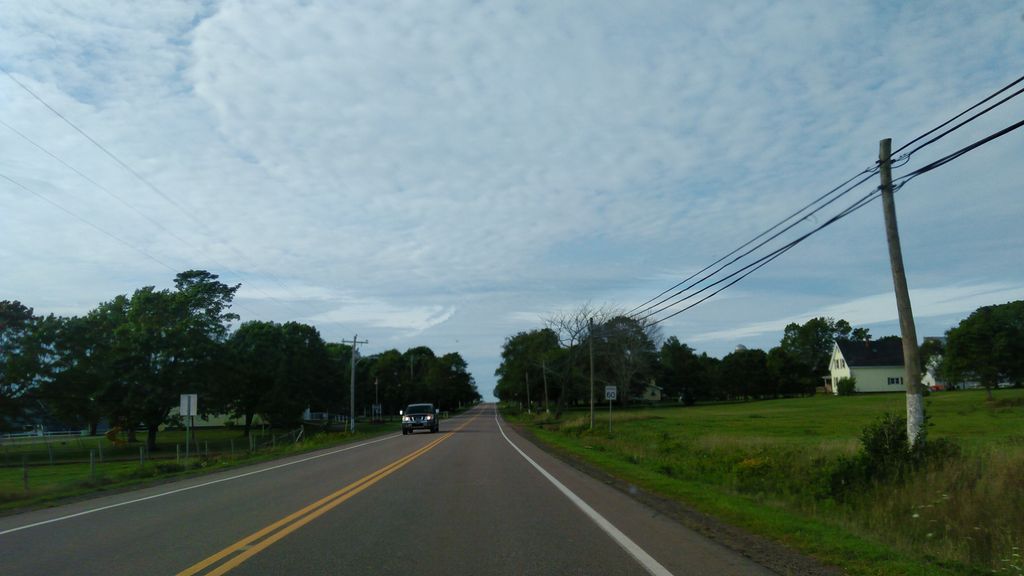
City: charlottetown